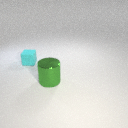
large green metal cylinder in front of small cyan rubber cube